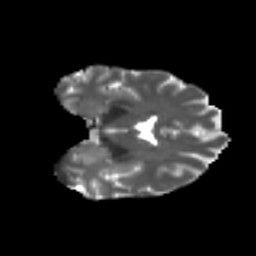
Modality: T2w
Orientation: coronal
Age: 47
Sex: female
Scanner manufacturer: ge
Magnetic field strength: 3 T
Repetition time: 7.8 s
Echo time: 0.0606 s